Chest X-ray. View position: PA
Patient age: 66
Patient sex: F
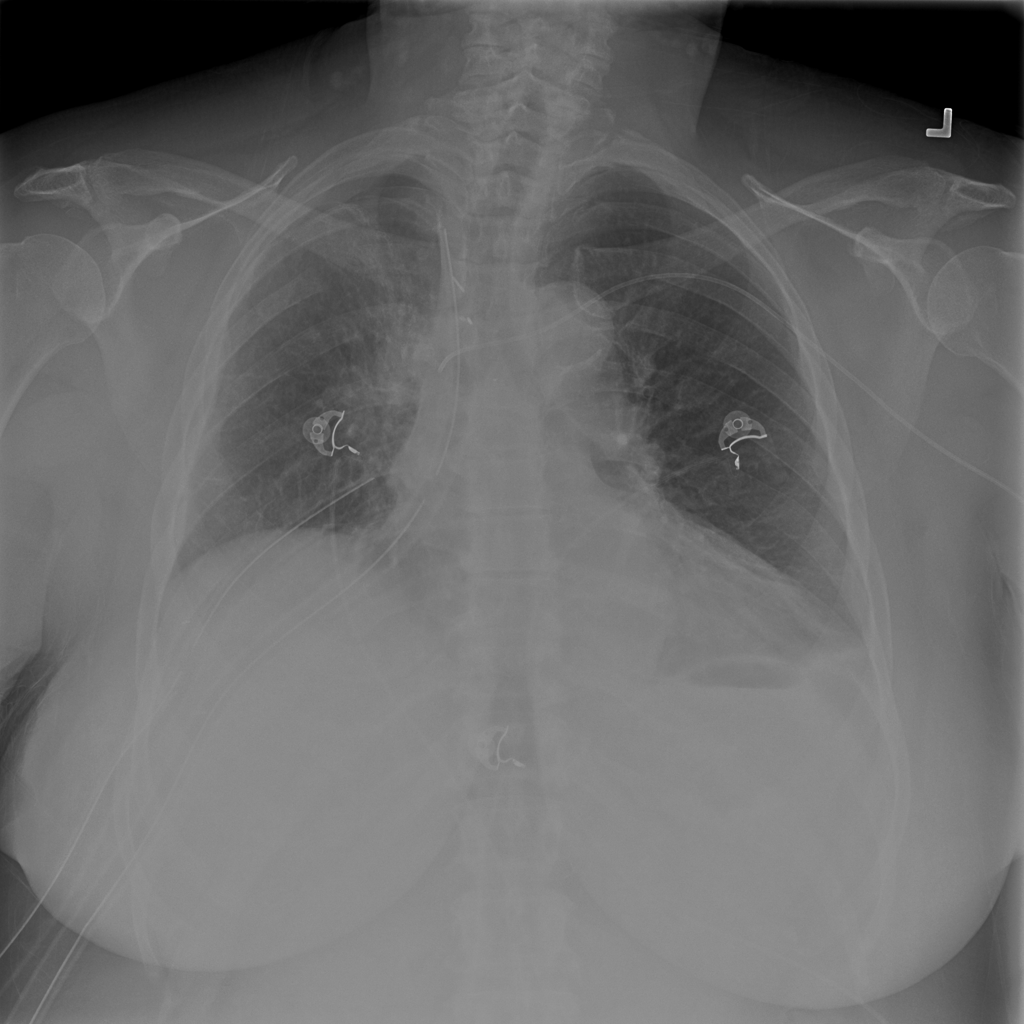
Finding: Pneumothorax